Field crop: maize
Growth stage: 2
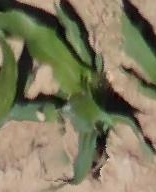
Species: maize